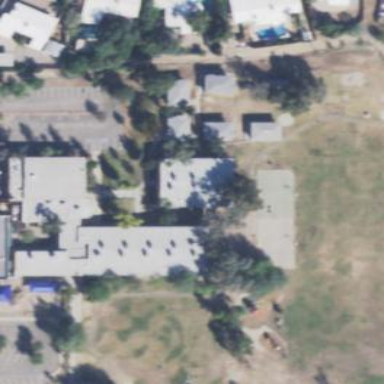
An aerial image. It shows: School building.